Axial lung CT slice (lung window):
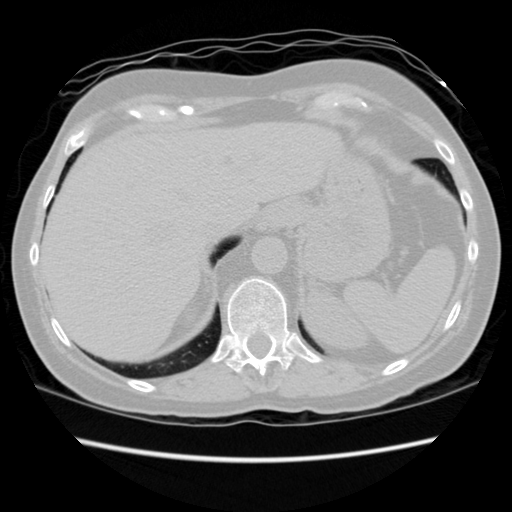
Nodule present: no